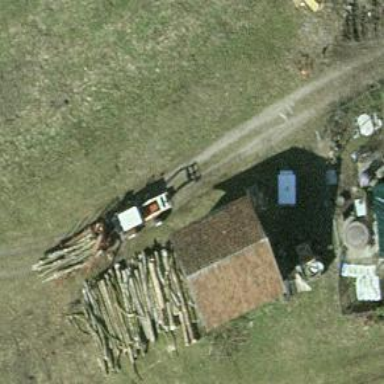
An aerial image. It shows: Shed.